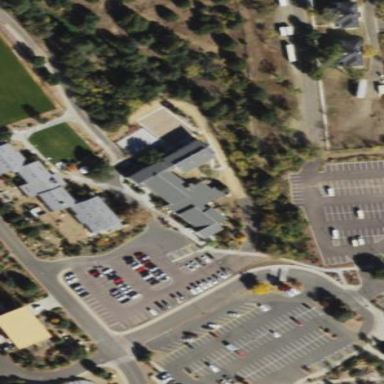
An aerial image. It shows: College building.